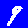
Digit: 9